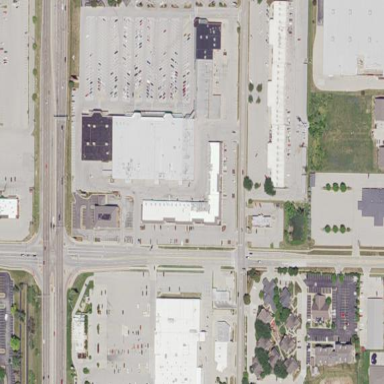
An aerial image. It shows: Retail area.